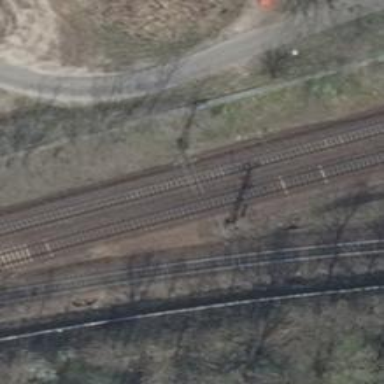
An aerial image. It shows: Railway signal.